Interaction volume radius: 10 \u00c5
Interaction volume height: 20 \u00c5
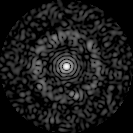
Disorder parameter: 0.8292